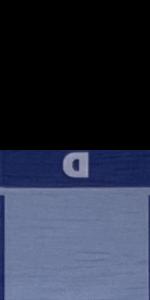
Label: Empty